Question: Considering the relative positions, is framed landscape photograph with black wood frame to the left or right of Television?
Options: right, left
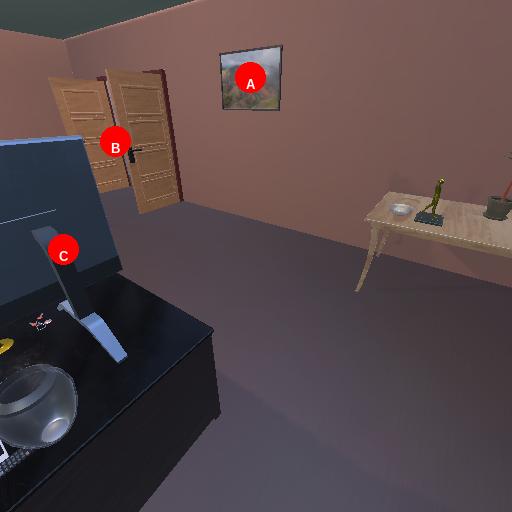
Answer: right